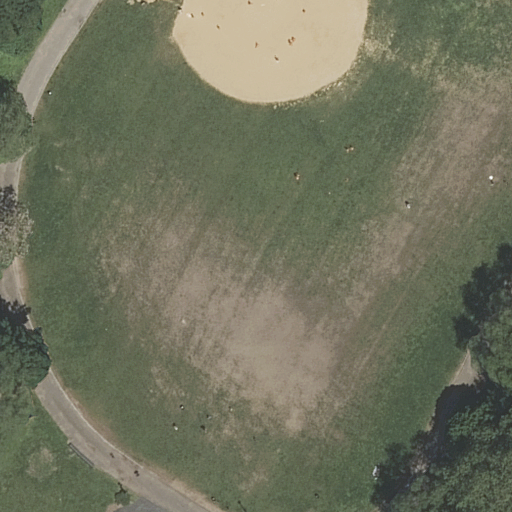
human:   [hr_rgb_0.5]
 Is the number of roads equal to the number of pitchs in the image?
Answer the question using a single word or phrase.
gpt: no

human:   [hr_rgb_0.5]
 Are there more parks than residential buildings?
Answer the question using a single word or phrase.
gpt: yes

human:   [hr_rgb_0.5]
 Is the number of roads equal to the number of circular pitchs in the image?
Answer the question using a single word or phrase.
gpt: no

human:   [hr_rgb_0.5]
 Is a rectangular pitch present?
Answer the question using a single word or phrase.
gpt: no

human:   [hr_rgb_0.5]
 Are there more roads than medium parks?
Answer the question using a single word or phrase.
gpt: yes

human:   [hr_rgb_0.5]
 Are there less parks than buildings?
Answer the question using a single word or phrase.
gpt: no

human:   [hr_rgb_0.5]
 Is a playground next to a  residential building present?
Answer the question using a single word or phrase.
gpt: no

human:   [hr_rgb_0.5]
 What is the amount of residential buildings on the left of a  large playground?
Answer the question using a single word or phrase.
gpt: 0

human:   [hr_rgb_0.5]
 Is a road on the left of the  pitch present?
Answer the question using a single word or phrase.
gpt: yes

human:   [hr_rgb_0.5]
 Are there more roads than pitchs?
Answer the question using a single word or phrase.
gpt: yes

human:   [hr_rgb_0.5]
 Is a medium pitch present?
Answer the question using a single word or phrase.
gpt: no

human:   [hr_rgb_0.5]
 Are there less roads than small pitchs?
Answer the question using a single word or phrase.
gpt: no

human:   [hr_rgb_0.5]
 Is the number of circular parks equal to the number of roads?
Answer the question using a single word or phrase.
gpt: no

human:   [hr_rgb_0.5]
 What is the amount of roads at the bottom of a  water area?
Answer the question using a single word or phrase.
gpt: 0

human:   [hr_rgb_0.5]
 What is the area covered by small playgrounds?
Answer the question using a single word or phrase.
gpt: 0m2

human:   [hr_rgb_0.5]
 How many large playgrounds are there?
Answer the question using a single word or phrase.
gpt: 0

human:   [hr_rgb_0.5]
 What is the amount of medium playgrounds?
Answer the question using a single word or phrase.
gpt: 1

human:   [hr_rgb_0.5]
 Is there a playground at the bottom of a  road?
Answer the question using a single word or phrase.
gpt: yes

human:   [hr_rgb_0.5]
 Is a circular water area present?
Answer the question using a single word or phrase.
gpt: no

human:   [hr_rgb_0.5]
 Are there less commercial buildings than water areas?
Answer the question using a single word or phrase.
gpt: no

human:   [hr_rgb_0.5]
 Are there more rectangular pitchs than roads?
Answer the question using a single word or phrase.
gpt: no

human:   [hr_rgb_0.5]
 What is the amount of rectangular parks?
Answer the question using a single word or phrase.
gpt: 1

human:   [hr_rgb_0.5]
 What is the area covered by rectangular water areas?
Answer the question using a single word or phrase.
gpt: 0m2

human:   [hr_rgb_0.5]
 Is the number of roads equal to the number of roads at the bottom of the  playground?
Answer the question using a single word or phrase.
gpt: no

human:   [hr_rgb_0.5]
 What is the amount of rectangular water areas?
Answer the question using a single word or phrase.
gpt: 0

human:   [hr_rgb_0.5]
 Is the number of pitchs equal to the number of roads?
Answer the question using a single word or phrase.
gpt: no

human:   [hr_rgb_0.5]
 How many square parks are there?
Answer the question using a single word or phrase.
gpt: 0

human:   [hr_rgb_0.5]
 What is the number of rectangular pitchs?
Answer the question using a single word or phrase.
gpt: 0

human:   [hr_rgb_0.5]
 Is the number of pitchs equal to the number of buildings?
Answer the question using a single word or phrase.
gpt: no

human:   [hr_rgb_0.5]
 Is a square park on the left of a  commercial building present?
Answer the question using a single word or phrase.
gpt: no

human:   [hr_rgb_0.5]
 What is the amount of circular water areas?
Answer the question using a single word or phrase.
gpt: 0

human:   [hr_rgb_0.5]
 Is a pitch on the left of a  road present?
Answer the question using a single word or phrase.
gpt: yes

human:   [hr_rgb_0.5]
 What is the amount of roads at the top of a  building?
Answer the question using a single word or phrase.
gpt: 0

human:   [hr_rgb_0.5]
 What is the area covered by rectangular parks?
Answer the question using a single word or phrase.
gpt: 10636m2

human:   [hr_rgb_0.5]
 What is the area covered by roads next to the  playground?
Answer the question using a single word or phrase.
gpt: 0m2

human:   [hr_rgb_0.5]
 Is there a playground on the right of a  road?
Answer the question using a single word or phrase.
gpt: yes